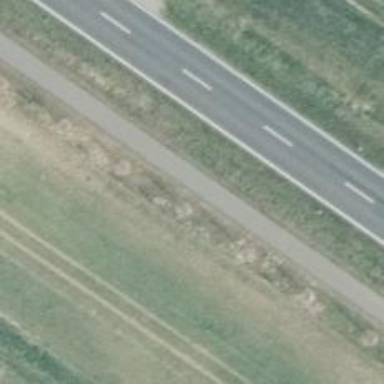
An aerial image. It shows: Asphalt path.